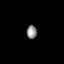
Tissue: lung
Cell type: Others
Senescence score: 0.2096
Nuclear area (px): 136
Mean DAPI intensity: 140.235